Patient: sex M, age 48
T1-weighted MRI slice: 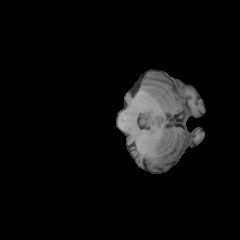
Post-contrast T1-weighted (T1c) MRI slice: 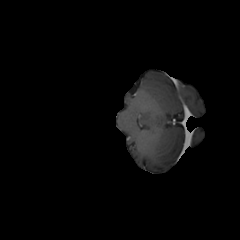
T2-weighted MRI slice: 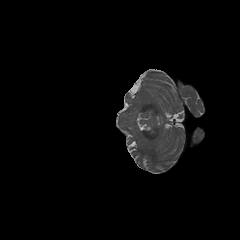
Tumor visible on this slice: no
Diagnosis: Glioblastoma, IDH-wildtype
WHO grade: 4